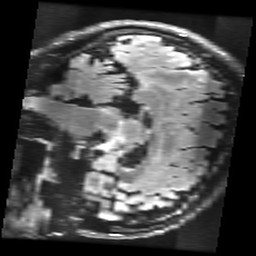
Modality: FLAIR
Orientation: sagittal
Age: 27
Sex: female
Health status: healthy
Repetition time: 12 s
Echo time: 0.09782 s